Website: macys
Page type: gifting
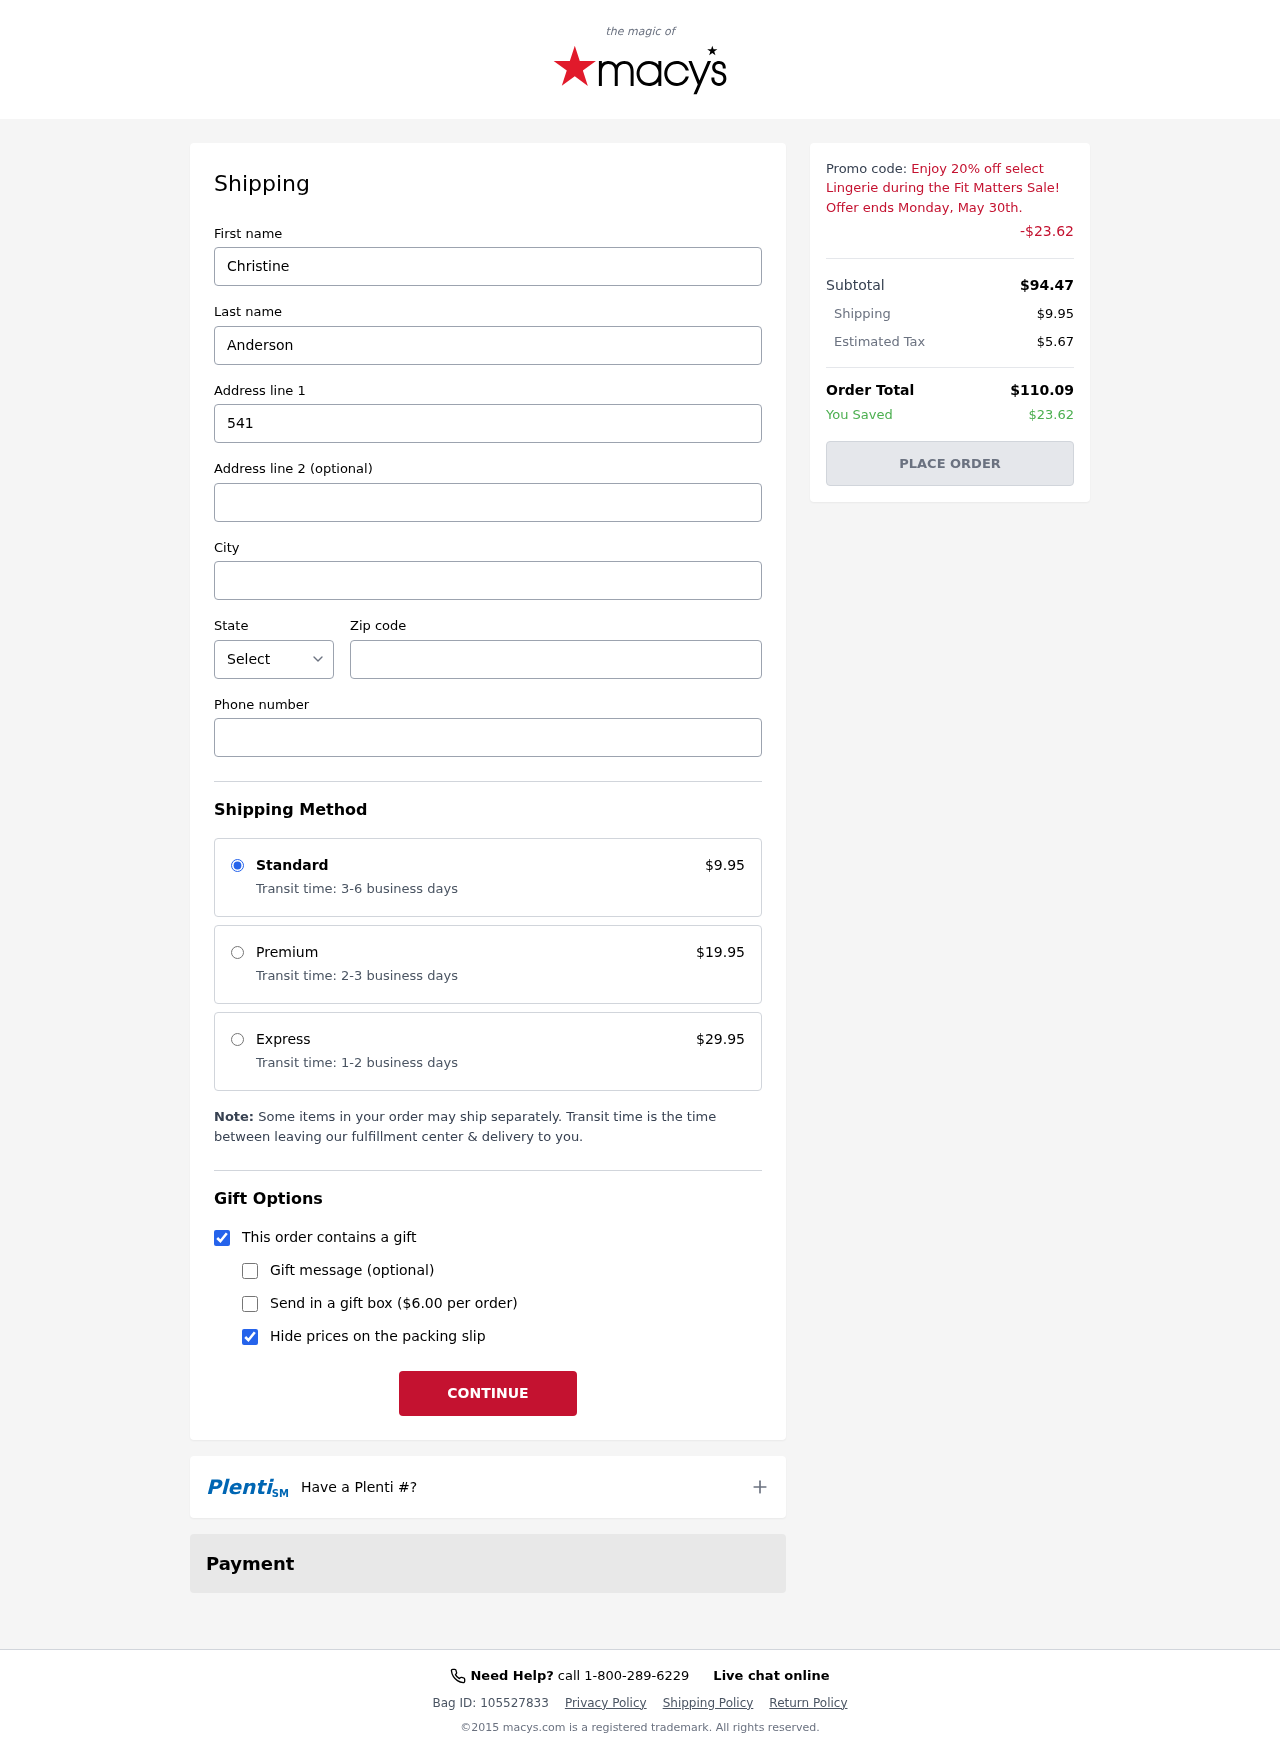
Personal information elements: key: PII_CITY
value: Christopherside
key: PII_FIRSTNAME
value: Christine
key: PII_LASTNAME
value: Anderson
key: PII_PHONE
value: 6766364437
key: PII_POSTCODE
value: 26047
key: PII_STATE_ABBR
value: OH
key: PII_STREET
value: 5418 Mejia Walk
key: PII_STREET2
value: Apt. 103
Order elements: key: ORDER_SHIPPING_COST
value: $9.95
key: ORDER_DISCOUNT
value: -$23.62
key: ORDER_SUBTOTAL
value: $94.47
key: ORDER_TAX
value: $5.67
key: ORDER_TOTAL
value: $110.09
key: ORDER_SAVINGS
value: $23.62